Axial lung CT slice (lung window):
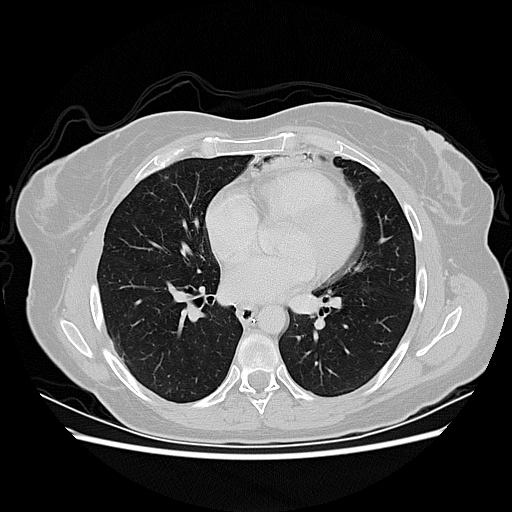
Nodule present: no